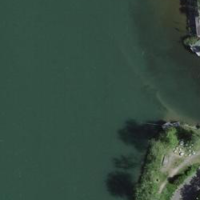
EUNIS habitat code: 15
Species observed at this site:
Certhia brachydactyla
Corvus corone
Cyanistes caeruleus
Anas platyrhynchos
Alopochen aegyptiaca
Chloris chloris
Passer domesticus
Sylvia atricapilla
Carduelis carduelis
Turdus merula
Chroicocephalus ridibundus
Columba palumbus
Larus michahellis
Columba livia
Motacilla alba